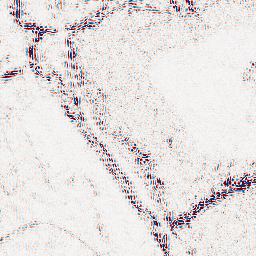
Category: wavelet
Decomposition family: wavelet_dwt
Decomposition parameters: wavelet: db4
level: 2
Upsampling method: edge_directed
Upsampling parameters: scale: 2
Upsampling scale: 2